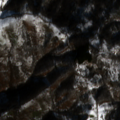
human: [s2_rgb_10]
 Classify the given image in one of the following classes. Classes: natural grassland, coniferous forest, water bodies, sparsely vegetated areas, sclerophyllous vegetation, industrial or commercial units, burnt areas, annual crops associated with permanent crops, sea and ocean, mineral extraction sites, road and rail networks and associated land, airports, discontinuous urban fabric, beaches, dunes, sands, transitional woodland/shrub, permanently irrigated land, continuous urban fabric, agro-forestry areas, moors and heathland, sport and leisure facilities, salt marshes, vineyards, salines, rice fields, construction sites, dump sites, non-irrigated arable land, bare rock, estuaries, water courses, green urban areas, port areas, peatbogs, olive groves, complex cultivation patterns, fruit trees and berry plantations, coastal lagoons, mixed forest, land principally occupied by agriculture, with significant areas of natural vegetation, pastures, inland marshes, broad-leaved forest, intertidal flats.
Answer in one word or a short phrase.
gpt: land principally occupied by agriculture, with significant areas of natural vegetation, broad-leaved forest, transitional woodland/shrub